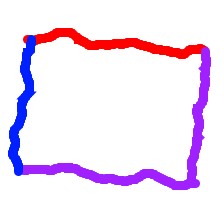
Shape: rectangle